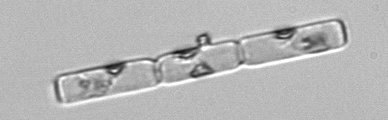
Label: Guinardia_delicatula